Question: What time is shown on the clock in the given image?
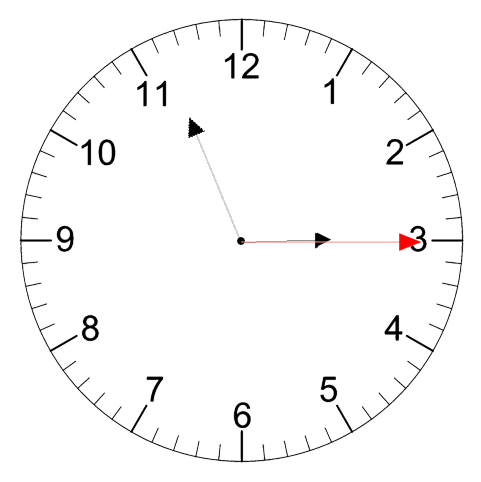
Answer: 02:56:15